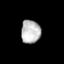
Tissue: prostate
Cell type: Epithelial cells
Senescence score: 0.1924
Nuclear area (px): 446
Mean DAPI intensity: 186.491